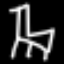
Label: chair